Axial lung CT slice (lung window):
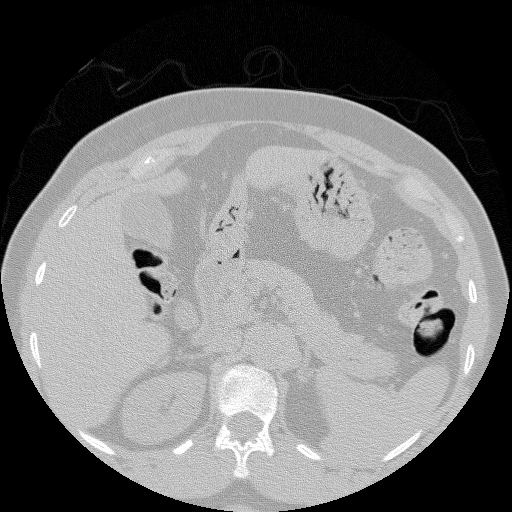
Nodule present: no